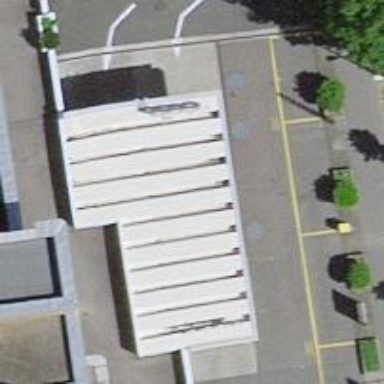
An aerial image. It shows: Fuel station.